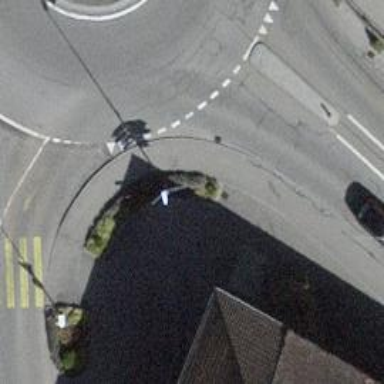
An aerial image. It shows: Asphalt sidewalk along the footway.